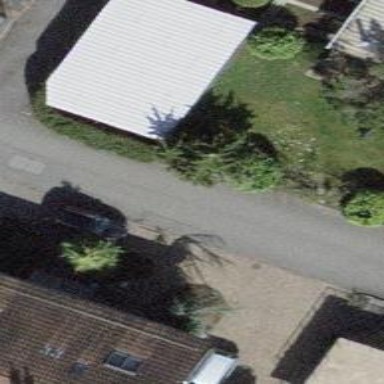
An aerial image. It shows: Garage building.